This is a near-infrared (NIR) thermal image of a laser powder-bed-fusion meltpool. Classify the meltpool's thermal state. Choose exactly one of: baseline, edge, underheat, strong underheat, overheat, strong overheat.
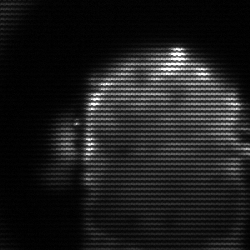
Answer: baseline